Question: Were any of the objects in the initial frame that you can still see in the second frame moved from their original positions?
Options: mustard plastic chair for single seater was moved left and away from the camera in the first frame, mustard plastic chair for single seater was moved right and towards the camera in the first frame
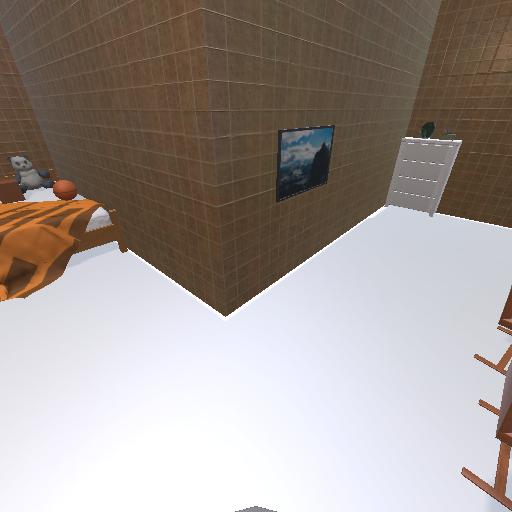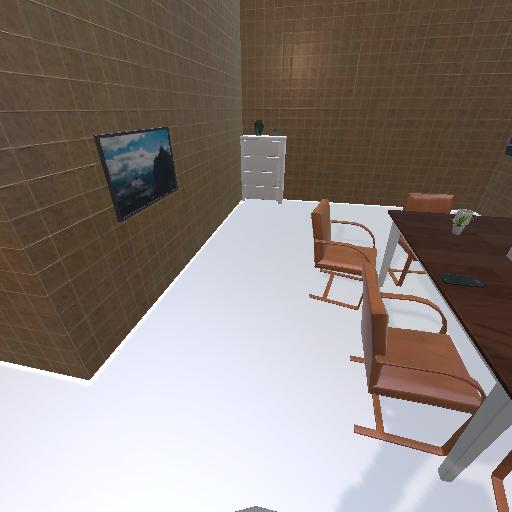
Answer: mustard plastic chair for single seater was moved left and away from the camera in the first frame